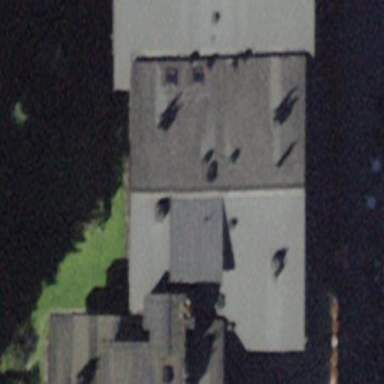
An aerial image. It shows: Gabled roof hotel.